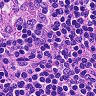
Metastatic tissue present: no